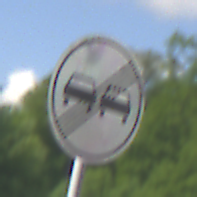
Verkehrszeichen: EndeUeberholverbot
Umgebung: Outdoor, RoadRail
Tageszeit: Midday
Wetter: PartlyCloudy
Licht: Natural
Jahreszeit: NotSpecified
Kontrast: HighContrast